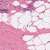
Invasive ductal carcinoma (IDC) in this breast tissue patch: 0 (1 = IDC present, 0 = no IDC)